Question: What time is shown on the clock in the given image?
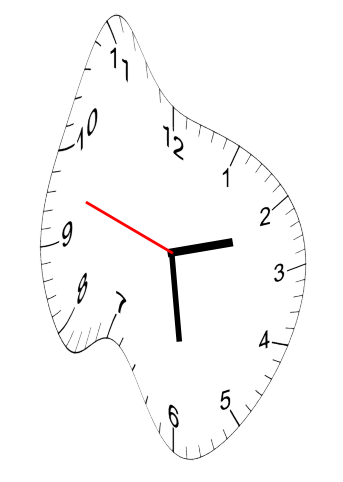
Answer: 02:28:48